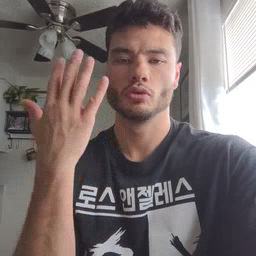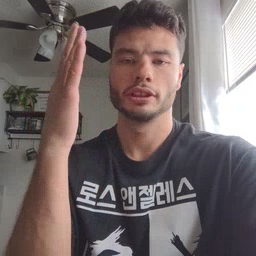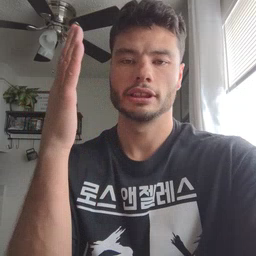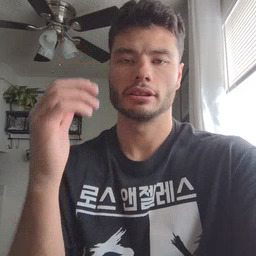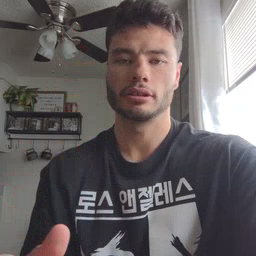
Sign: tree